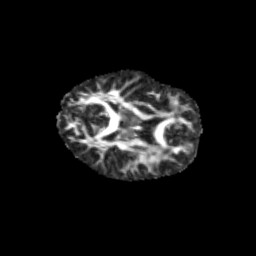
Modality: FA
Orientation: axial
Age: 10
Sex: female
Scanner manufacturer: siemens
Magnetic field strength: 3 T
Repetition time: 3.8 s
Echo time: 0.07 s